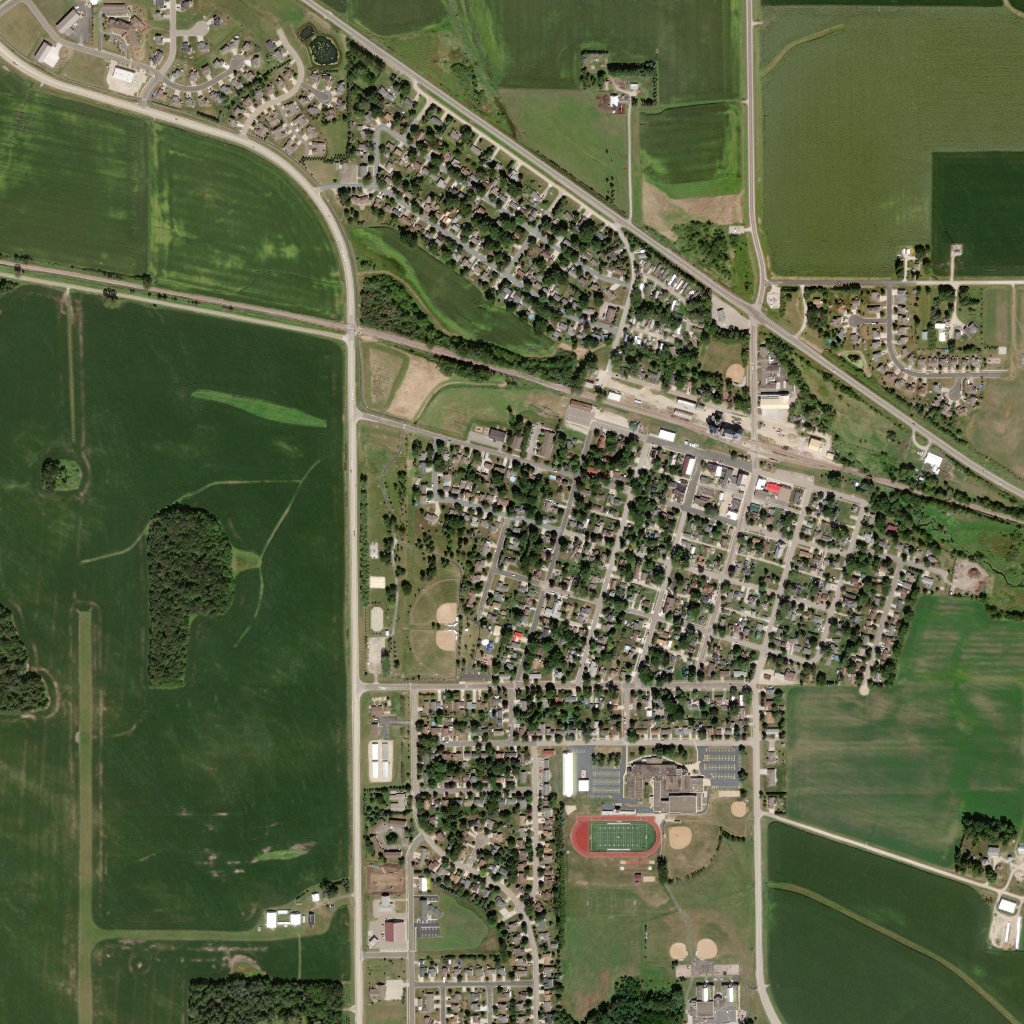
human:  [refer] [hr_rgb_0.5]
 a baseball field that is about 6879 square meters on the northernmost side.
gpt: <box>[[68, 32, 73, 37, 0]]</box>